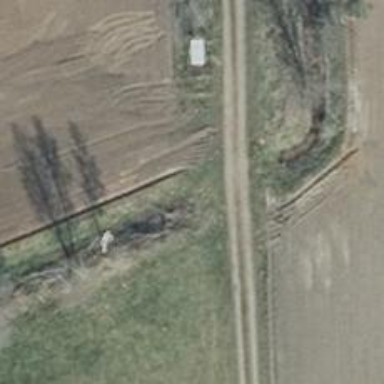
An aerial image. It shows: Culvert tunnel.